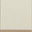
Piece: xx